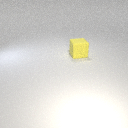
large yellow rubber cube